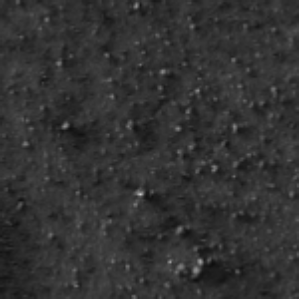
Label: frost